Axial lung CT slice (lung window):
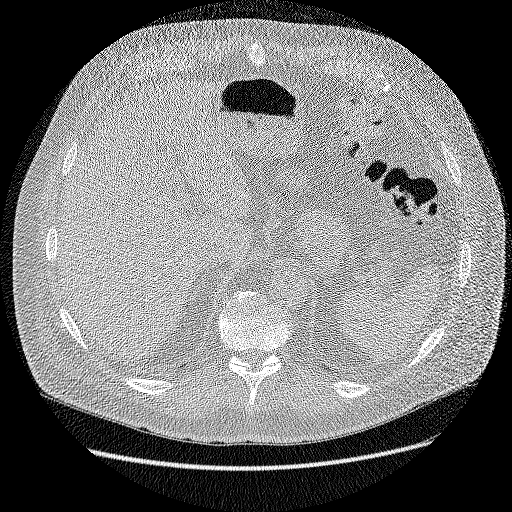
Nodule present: no